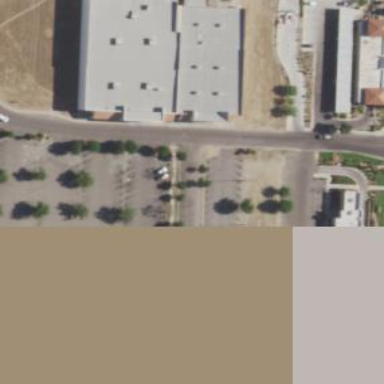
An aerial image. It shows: Retail area.